Question: The <URL>
The code
'''
#
# This is code for mapping of CGE_Morocco results
#
# rm(list = ls(all = TRUE)) # don't use this in code that others will copy/paste
## Loading packages
library(rgdal)
library(plyr)
library(maps)
library(maptools)
library(mapdata)
library(ggplot2)
library(RColorBrewer)
## Loading shape files administrative coordinates for Morocco maps
#Morocco <- readOGR(dsn=".", layer="Morocco_adm0")
MoroccoReg <- readOGR(dsn=".", layer="Morocco_adm1")
## Reorder the data in the shapefile based on the regional order
MoroccoReg <- MoroccoReg[order(MoroccoReg$ID_1), ]
## Add the yield impacts column to shapefile
MoroccoReg@data$SRESB2_CO2 <- c(0.003,0.100,0.116,-0.105,-0.010,0.048,0.006,-0.004,0.061,0.032,0.003,-0.016,-0.018,0.095)
## Check the structure and contents of shapefile
summary(MoroccoReg)
attributes(MoroccoReg)
## Plotting
MoroccoRegMap <- ggplot(data = MoroccoReg, aes(long, lat, group = group))
MoroccoRegMap <- MoroccoRegMap + geom_polygon()
MoroccoRegMap <- MoroccoRegMap + geom_path(colour = 'gray', linestyle = 2)
MoroccoRegMap <- MoroccoRegMap + scale_fill_brewer('ID_1')
MoroccoRegMap <- MoroccoRegMap + coord_equal() + theme_bw()
MoroccoRegMap
'''
The plot

The Question is two fold:
First, I am looking to be able to color each region separately.
Second, I want to do that based on each region's projected yield impact as captured by the variable "SRESB2_CO2" in the data.
Thanks in advance for the help.
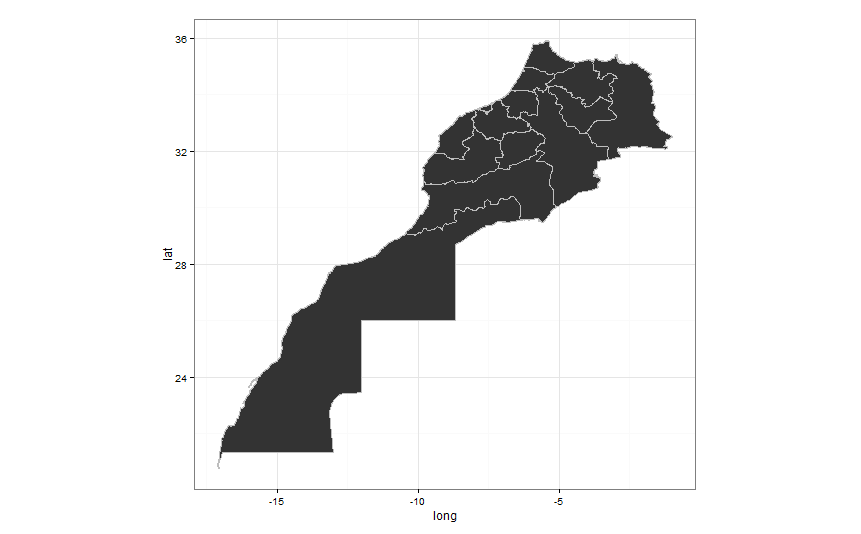
Answer: Here is the additional yield data in .csv format, code and results.
Yield data:
<URL>
Code:
'''
## Loading packages
library(rgdal)
library(plyr)
library(maps)
library(maptools)
library(mapdata)
library(ggplot2)
library(RColorBrewer)
library(foreign)
library(sp)
## get.centroids: function to extract polygon ID and centroid from shapefile
get.centroids = function(x){
poly = MoroccoReg@polygons[[x]]
ID = poly@ID
centroid = as.numeric(poly@labpt)
return(c(id=ID, long=centroid[1], lat=centroid[2]))
}
## Loading shapefiles and .csv files
#Morocco <- readOGR(dsn=".", layer="Morocco_adm0")
MoroccoReg <- readOGR(dsn=".", layer="Morocco_adm1")
MoroccoYield <- read.csv(file = "F:/Purdue University/RA_Position/PhD_ResearchandDissert/PhD_Draft/Country-CGE/RMaps_Morocco/Morocco_Yield.csv", header=TRUE, sep=",", na.string="NA", dec=".", strip.white=TRUE)
MoroccoYield$ID_1 <- substr(MoroccoYield$ID_1,3,10) # Eliminate the ID_1 column
## Reorder the data in the shapefile
MoroccoReg <- MoroccoReg[order(MoroccoReg$ID_1), ]
MoroccoYield <- cbind(id=rownames(MoroccoReg@data),MoroccoYield) # Add the column "id" for correct merging with the spatial data
## Build table of labels for annotation (legend).
labs <- do.call(rbind,lapply(1:14,get.centroids))
labs <- merge(labs,MoroccoYield[,c("id","ID_1","Label")],by="id")
labs[,2:3] <- sapply(labs[,2:3],function(x){as.numeric(as.character(x))})
labs$sort <- as.numeric(as.character(labs$ID_1))
labs <- labs[order(labs$sort),]
MoroccoReg.df <- fortify(MoroccoReg) # transform shapefile into dataframe
MoroccoReg.df <- merge(MoroccoReg.df,MoroccoYield, by="id") # merge the spatial data and the yield data
str(MoroccoReg.df)
## Define new theme for map
## I have found this function on the website
theme_map <- function (base_size = 12, base_family = "") {
theme_gray(base_size = base_size, base_family = base_family) %+replace%
theme(
axis.line=element_blank(),
axis.text.x=element_blank(),
axis.text.y=element_blank(),
axis.ticks=element_blank(),
axis.ticks.length=unit(0.3, "lines"),
axis.ticks.margin=unit(0.5, "lines"),
axis.title.x=element_blank(),
axis.title.y=element_blank(),
legend.background=element_rect(fill="white", colour=NA),
legend.key=element_rect(colour="white"),
legend.key.size=unit(1.2, "lines"),
legend.position="right",
legend.text=element_text(size=rel(0.8)),
legend.title=element_text(size=rel(0.8), face="bold", hjust=0),
panel.background=element_blank(),
panel.border=element_blank(),
panel.grid.major=element_blank(),
panel.grid.minor=element_blank(),
panel.margin=unit(0, "lines"),
plot.background=element_blank(),
plot.margin=unit(c(1, 1, 0.5, 0.5), "lines"),
plot.title=element_text(size=rel(1.2)),
strip.background=element_rect(fill="grey90", colour="grey50"),
strip.text.x=element_text(size=rel(0.8)),
strip.text.y=element_text(size=rel(0.8), angle=-90)
)
}
MoroccoRegMap1 <- ggplot(data = MoroccoReg.df, aes(long, lat, group = group))
MoroccoRegMap1 <- MoroccoRegMap1 + geom_polygon(aes(fill = A2Med_noCO2))
MoroccoRegMap1 <- MoroccoRegMap1 + geom_path(colour = 'gray', linestyle = 2)
#MoroccoRegMap <- MoroccoRegMap + scale_fill_gradient(low = "#CC0000",high = "#006600")
MoroccoRegMap1 <- MoroccoRegMap1 + scale_fill_gradient2(name = "%Change in yield",low = "#CC0000",mid = "#FFFFFF",high = "#006600")
MoroccoRegMap1 <- MoroccoRegMap1 + labs(title="SRES_A2, noCO2 Effect")
MoroccoRegMap1 <- MoroccoRegMap1 + coord_equal() + theme_map()
MoroccoRegMap1 <- MoroccoRegMap1 + geom_text(data=labs, aes(x=long, y=lat, label=ID_1, group=ID_1), size=6)
MoroccoRegMap1 <- MoroccoRegMap1 + annotate("text", x=max(labs$long)-5, y=min(labs$lat)+3-0.5*(1:14),
label=paste(labs$ID_1,": ",labs$Label,sep=""),
size=5, hjust=0)
MoroccoRegMap1
'''
Results: